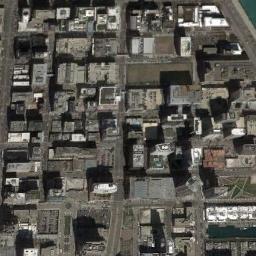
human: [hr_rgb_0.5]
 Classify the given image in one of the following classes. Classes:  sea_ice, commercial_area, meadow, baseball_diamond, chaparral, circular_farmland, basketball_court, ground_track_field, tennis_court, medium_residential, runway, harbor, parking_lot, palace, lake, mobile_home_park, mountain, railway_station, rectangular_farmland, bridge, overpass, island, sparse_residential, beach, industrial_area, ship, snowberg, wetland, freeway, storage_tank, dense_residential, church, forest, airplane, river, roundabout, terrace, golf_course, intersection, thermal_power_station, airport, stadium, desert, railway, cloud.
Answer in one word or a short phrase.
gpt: commercial_area